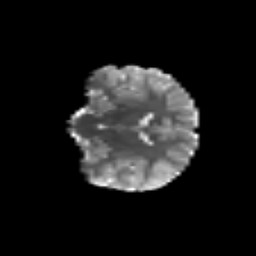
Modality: T2w
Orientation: coronal
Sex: female
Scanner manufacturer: siemens
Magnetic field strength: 3 T
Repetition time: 5 s
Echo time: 0.071 s